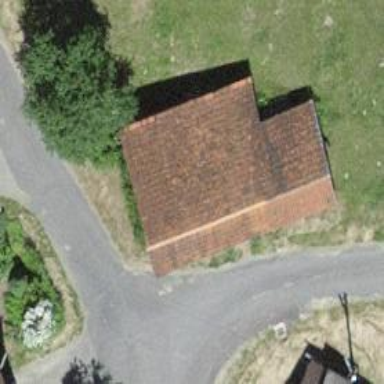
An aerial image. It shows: Rural barn.